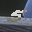
Label: 5